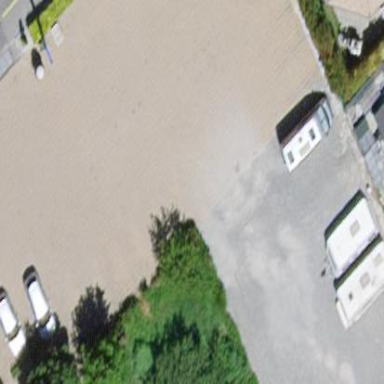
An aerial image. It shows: Paved parking area.